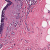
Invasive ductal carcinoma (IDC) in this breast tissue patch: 0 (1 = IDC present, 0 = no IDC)